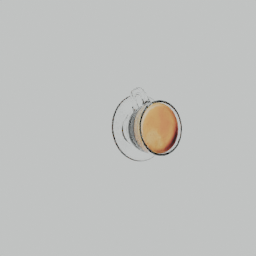
Label: mechanical